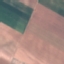
Label: AnnualCrop